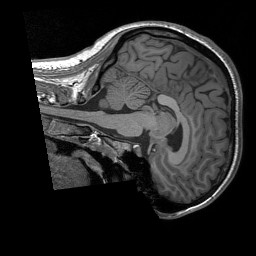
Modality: T1w
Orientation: sagittal
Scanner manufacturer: siemens
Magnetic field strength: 3 T
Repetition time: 1.76 s
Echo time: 0.0022 s